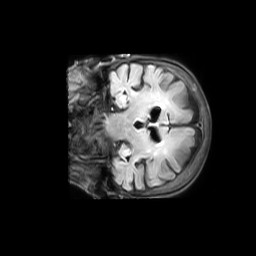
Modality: FLAIR
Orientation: coronal
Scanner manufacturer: philips
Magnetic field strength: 3 T
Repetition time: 11 s
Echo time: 0.12 s